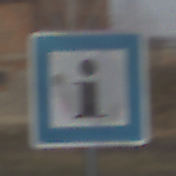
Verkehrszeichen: Informationsstelle
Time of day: SunriseSunset
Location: Outdoor (Suburban)
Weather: PartlyCloudy
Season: Winter
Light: Natural